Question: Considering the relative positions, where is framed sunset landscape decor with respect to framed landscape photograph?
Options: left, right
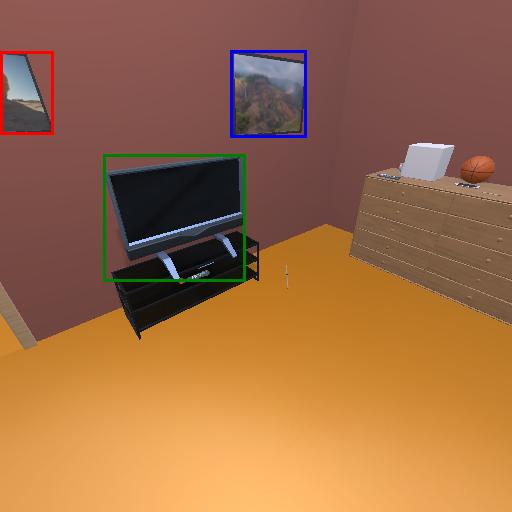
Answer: left